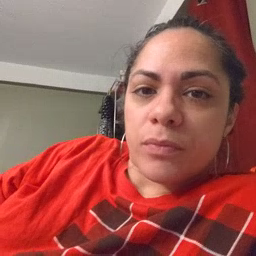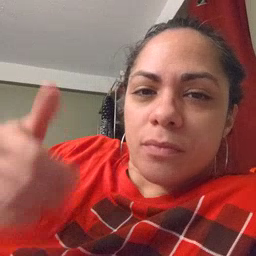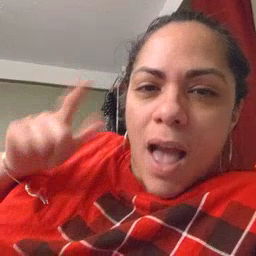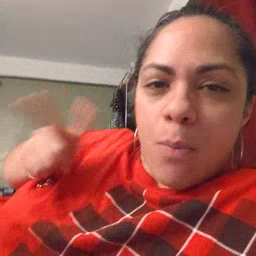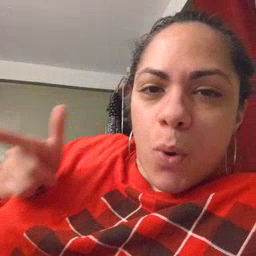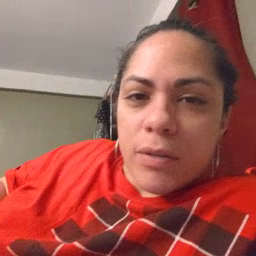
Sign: cowboy